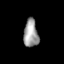
Tissue: skin
Cell type: Epithelial cells
Senescence score: 0.7994
Nuclear area (px): 400
Mean DAPI intensity: 156.443